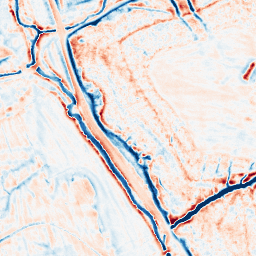
Category: edge_preserving
Decomposition family: bilateral
Decomposition parameters: d: 15
sigma_color: 25
sigma_space: 25
Upsampling method: quadratic
Upsampling parameters: scale: 2
Upsampling scale: 2